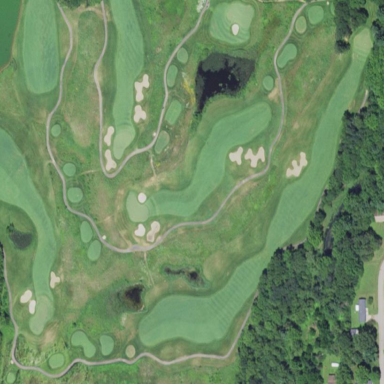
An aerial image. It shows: Rough area in golf course.